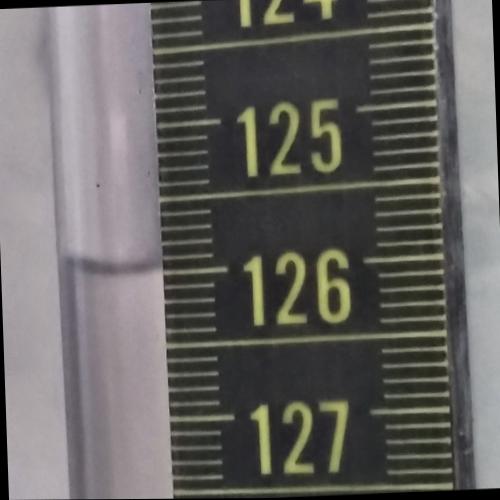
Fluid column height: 126.0 cm